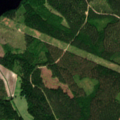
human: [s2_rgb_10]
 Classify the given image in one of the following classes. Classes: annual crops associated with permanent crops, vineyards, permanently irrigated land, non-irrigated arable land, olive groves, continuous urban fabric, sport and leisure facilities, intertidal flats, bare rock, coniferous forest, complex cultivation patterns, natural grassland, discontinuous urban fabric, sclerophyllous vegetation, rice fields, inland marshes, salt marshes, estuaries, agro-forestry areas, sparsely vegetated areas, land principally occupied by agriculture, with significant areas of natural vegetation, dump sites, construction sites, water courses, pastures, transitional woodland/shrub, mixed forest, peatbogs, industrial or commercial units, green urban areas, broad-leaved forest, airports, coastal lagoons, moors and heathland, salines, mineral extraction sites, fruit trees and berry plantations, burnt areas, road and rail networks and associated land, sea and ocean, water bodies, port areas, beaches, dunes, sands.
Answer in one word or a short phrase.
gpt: land principally occupied by agriculture, with significant areas of natural vegetation, coniferous forest, transitional woodland/shrub, water bodies